Question: I work on a google sheet, where I should see the number of holidays per day for each team.
The table looks like this:
[table]
| | A | B | C | D | E |
| | - | - | - | - | - |
| 1 | Employee Name | Team Name | 01/03/2022 | 02/03/2022 | 03/03/2022 |
| 2 | Employee 1 | Team A | hol | hol | hol |
| 3 | Employee 2 | Team B | early | early | early |
| 4 | Employee 3 | Team A | hol | late | late |
| 5 | | | | | |
| 6 | Team A | | | | |
| 7 | 01/03/2022 | | | | |
| 8 | RESULT HERE | | | | |
I want to have a result that tells me that Team A had on 01/03/2022 2 holidays.
'''
=countif(query(A1:E4,"select C where B contains '"&A6&"'" ),"hol")
'''
A6 contains the team I am looking for.
A7 contains the date I am looking for.
A8 should show me the number of hol.
Currently, I have a fixed column to look inside which is "C". I want to replace that with the date from A7 - How do I do that?
I tried to play around with transpose and filter but had success.
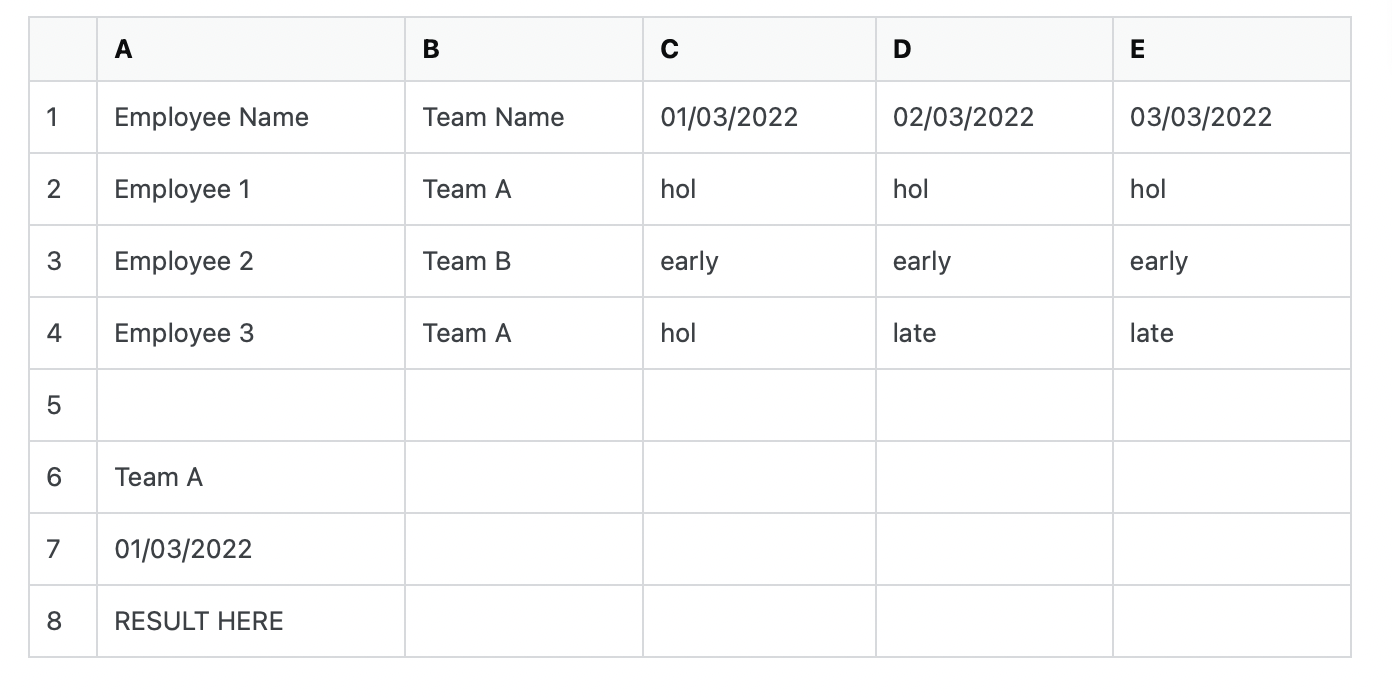
Answer: try:
'''
=COUNTIF(FILTER(FILTER(C2:E4, C1:E1=A7), B2:B4=A6), "hol")
'''
<URL>